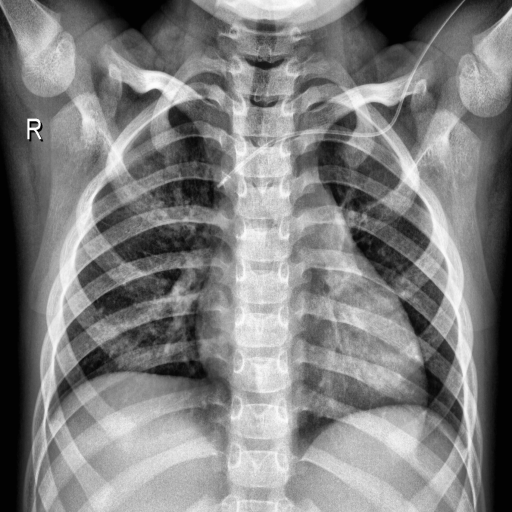
Finding: NORMAL